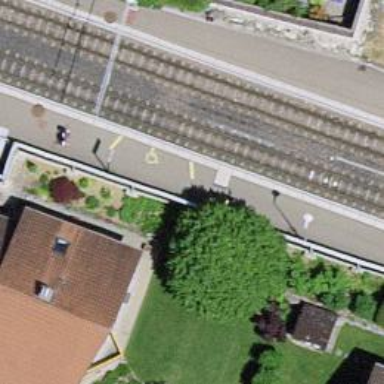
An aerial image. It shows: Tram railway with one track. The railway is electrified with contact lines.